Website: bh-photo
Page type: customer-info-address
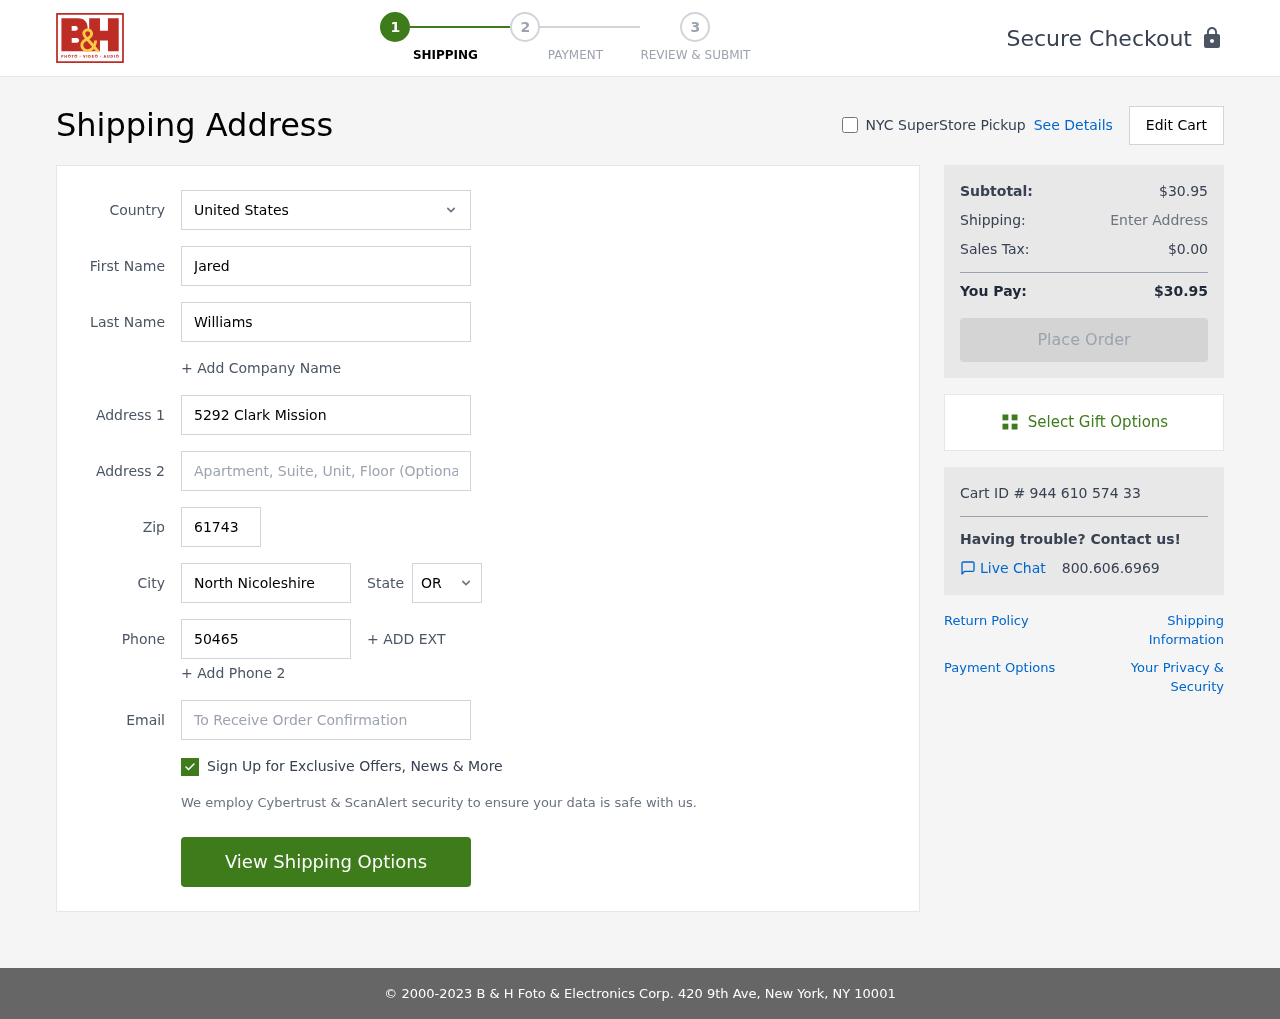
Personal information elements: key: PII_CITY
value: North Nicoleshire
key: PII_COUNTRY
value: United States
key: PII_EMAIL
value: jared_williams@hotmail.com
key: PII_FIRSTNAME
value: Jared
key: PII_LASTNAME
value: Williams
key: PII_PHONE
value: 5046555150
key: PII_POSTCODE
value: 61743
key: PII_STATE_ABBR
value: OR
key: PII_STREET
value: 5292 Clark Mission
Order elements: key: ORDER_SUBTOTAL
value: $30.95
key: ORDER_TAX
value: $0.00
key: ORDER_TOTAL
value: $30.95
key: ORDER_ID
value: Cart ID # 944 610 574 33